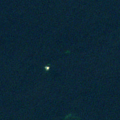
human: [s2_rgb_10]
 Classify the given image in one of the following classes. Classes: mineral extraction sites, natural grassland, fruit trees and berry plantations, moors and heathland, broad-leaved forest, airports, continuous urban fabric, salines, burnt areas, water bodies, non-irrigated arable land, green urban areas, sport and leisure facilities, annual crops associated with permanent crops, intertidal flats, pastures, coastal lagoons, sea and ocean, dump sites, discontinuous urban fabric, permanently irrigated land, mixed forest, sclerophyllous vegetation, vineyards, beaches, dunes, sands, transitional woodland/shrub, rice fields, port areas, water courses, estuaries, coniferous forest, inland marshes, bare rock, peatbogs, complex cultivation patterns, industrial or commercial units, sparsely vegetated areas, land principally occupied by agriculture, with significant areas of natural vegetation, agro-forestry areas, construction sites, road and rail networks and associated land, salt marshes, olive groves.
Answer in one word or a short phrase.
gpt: sea and ocean